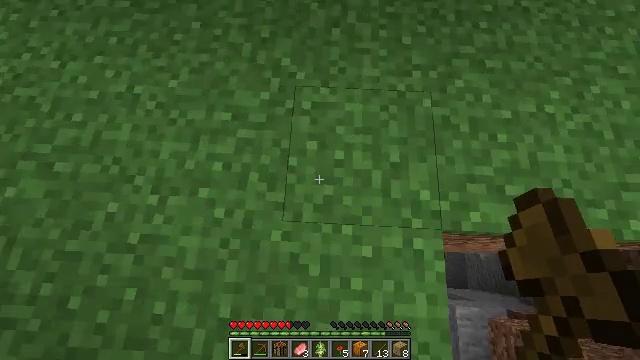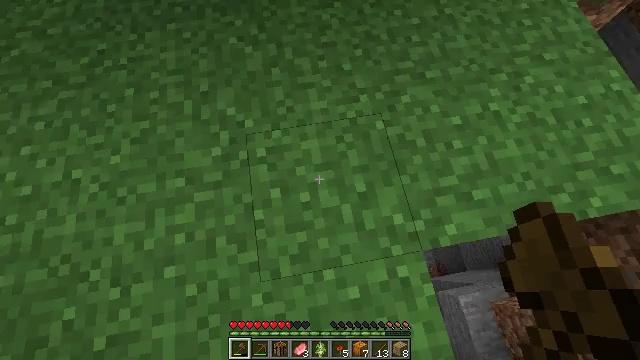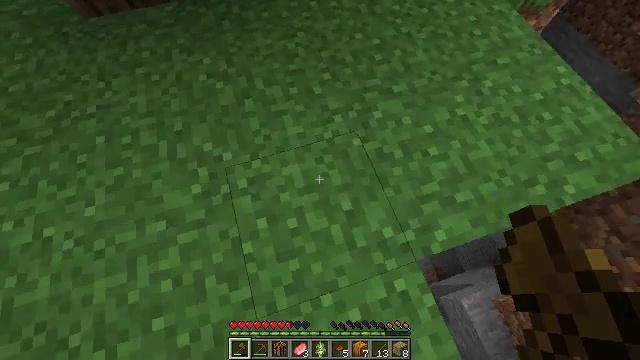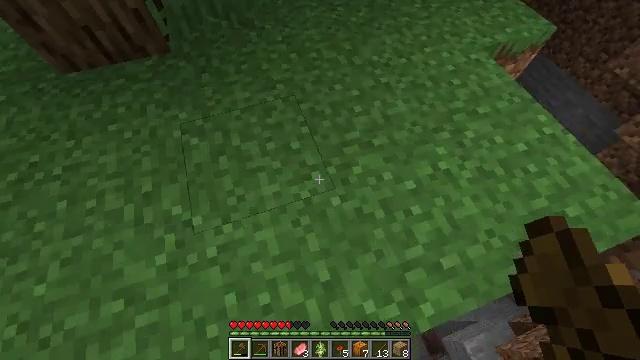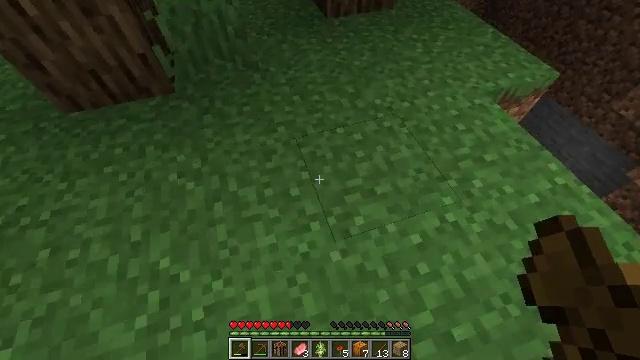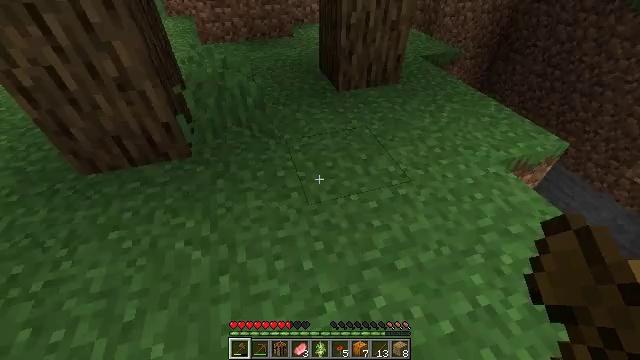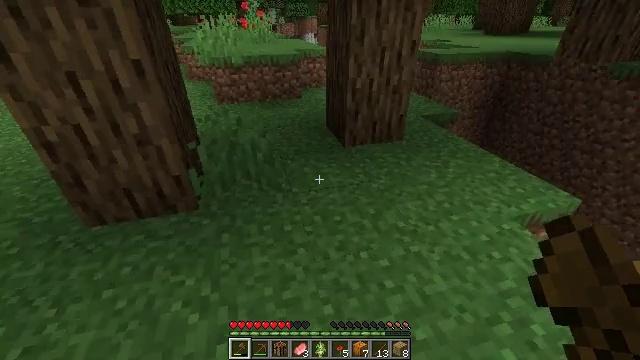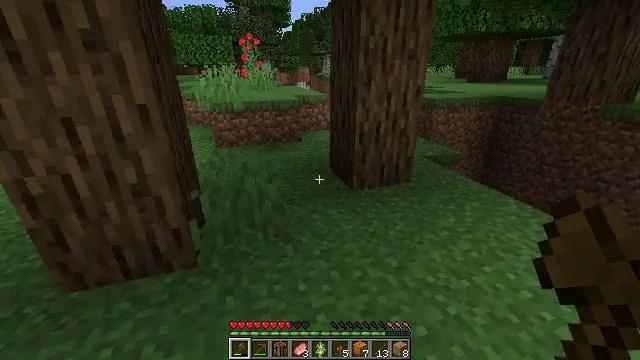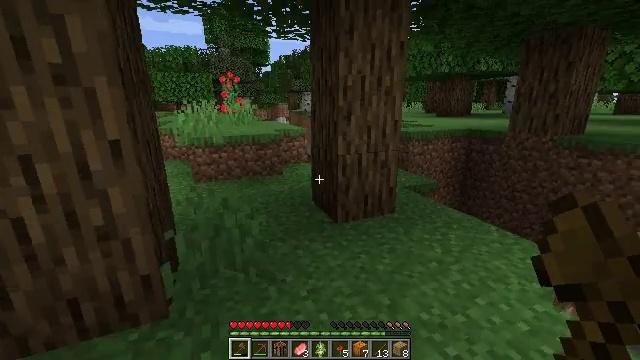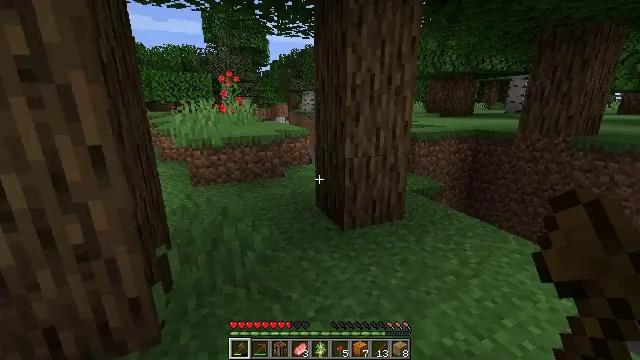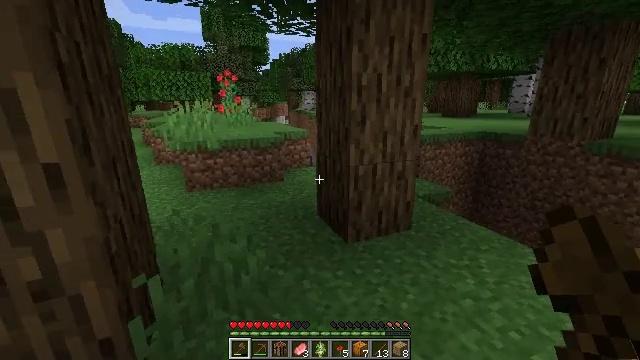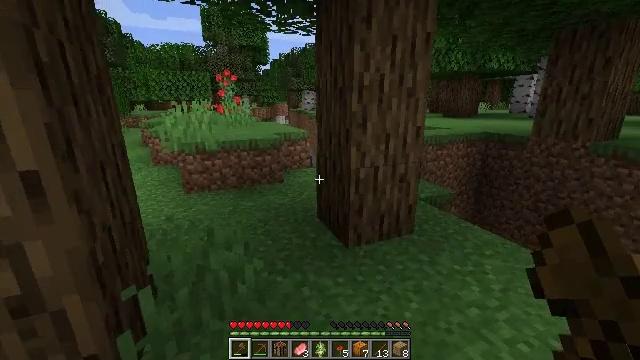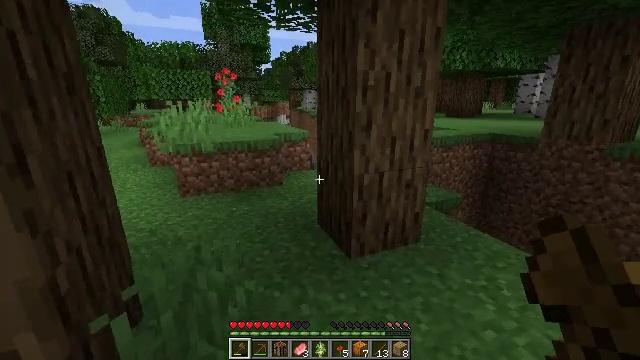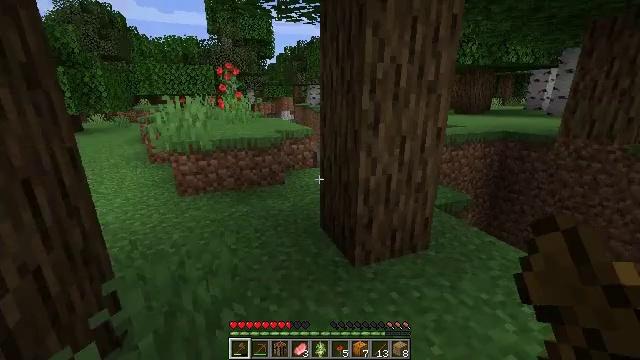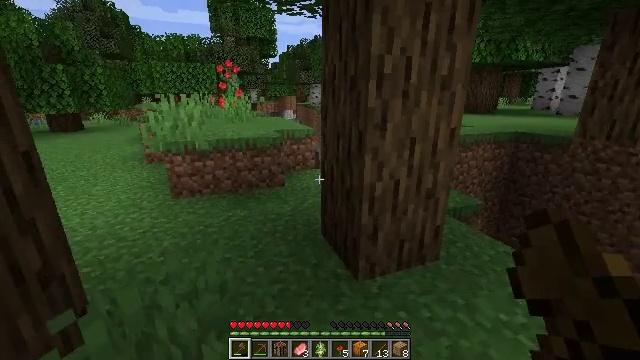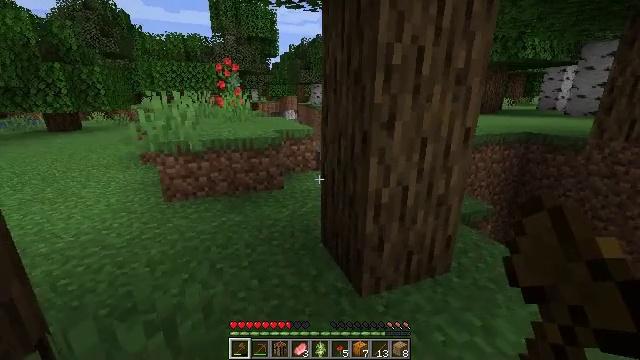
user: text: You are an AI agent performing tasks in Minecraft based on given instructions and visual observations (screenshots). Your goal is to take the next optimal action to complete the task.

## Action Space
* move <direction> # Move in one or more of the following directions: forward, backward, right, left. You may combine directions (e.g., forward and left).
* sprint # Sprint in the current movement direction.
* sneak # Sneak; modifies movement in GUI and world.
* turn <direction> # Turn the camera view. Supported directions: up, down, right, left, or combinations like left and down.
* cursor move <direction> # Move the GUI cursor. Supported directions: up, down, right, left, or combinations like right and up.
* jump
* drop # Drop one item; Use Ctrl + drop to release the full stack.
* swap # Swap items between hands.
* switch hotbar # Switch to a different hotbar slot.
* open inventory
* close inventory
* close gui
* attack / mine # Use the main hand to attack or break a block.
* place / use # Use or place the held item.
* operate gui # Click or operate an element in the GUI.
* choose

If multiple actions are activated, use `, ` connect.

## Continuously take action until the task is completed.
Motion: motion action
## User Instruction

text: Gather grass by holding the left mouse button.
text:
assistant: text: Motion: move forward and move right, turn right and up
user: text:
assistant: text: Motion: move forward and move right, turn right and up
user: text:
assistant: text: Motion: move forward and move right, turn right and up
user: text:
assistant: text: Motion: move forward and move left, turn left and up
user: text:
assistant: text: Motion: move forward and move left, turn left and up
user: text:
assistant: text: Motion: move forward and move left, turn left and up
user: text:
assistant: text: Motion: move forward and move left, turn right and up
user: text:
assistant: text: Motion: move forward, turn right and up
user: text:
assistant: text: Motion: move forward
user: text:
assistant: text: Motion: move forward
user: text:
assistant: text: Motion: move forward
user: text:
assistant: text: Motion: move forward
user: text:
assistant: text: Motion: move forward
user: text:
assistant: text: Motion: move forward
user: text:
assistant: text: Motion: move forward
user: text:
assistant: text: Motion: move forward
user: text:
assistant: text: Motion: move forward, turn down
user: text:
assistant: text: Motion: move forward
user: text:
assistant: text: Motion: move forward and move left
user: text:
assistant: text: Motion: move forward and move left
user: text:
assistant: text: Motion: move forward and move left
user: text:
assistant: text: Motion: move forward and move left
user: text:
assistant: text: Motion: move forward and move left, turn right
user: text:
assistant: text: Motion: move forward and move left, turn right
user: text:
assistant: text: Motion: move forward and move left, turn right and down
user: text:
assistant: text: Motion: move forward and move left, turn right and down
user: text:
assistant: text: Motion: move forward
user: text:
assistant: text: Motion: move forward
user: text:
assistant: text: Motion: move forward
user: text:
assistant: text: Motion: move forward, jump